Question: I am using android support package v4 and the following layout to show up a scrollable tabbar + corresponding slideable contentviews:
'''
<?xml version="1.0" encoding="utf-8"?>
<TabHost
xmlns:android="http://schemas.android.com/apk/res/android"
android:id="@android:id/tabhost"
android:layout_width="fill_parent"
android:layout_height="fill_parent">
<LinearLayout
android:orientation="vertical"
android:layout_width="fill_parent"
android:layout_height="fill_parent">
<LinearLayout
android:orientation="horizontal"
android:layout_width="fill_parent"
android:gravity="center_vertical"
android:layout_height="wrap_content">
<HorizontalScrollView
android:layout_width="wrap_content"
android:id="@+id/horizontalScrollView"
android:orientation="horizontal"
android:layout_height="wrap_content"
android:fillViewport="true"
android:scrollbars="none">
<TabWidget
android:id="@android:id/tabs"
android:orientation="horizontal"
android:layout_width="wrap_content"
android:layout_height="wrap_content"/>
</HorizontalScrollView>
</LinearLayout>
<FrameLayout
android:id="@android:id/tabcontent"
android:layout_width="0dp"
android:layout_height="0dp"
android:layout_weight="0"/>
<android.support.v4.view.ViewPager
android:id="@+id/viewPager"
android:layout_width="fill_parent"
android:layout_height="0dp"
android:layout_weight="1"/>
</LinearLayout>
</TabHost>
'''
It works well lets say 90% but 10% it just don't redraw the ui. Even the invalidate of the elements doesn't solve the problem.
Now the strangest part: After locking and relocking the phone, everything shows up like expected and works like a charm.
For example:
I add a new tab + fragment.
- Tab + Fragment are added, all methods on them are called, but the UI is just black. lock+unlock = everything is okay again.
Handling userinput on fragment. (See pic)

Notice:
I already tested the invalidation of all elements, it doesn't work.
What else can I do to solve this problems?
Thanks in advance
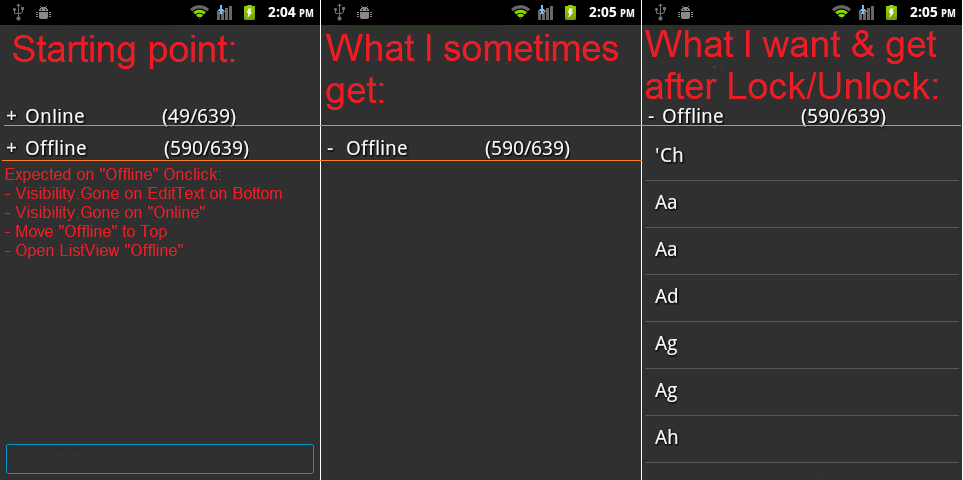
Answer: There was a memoryleak on the tabhost.